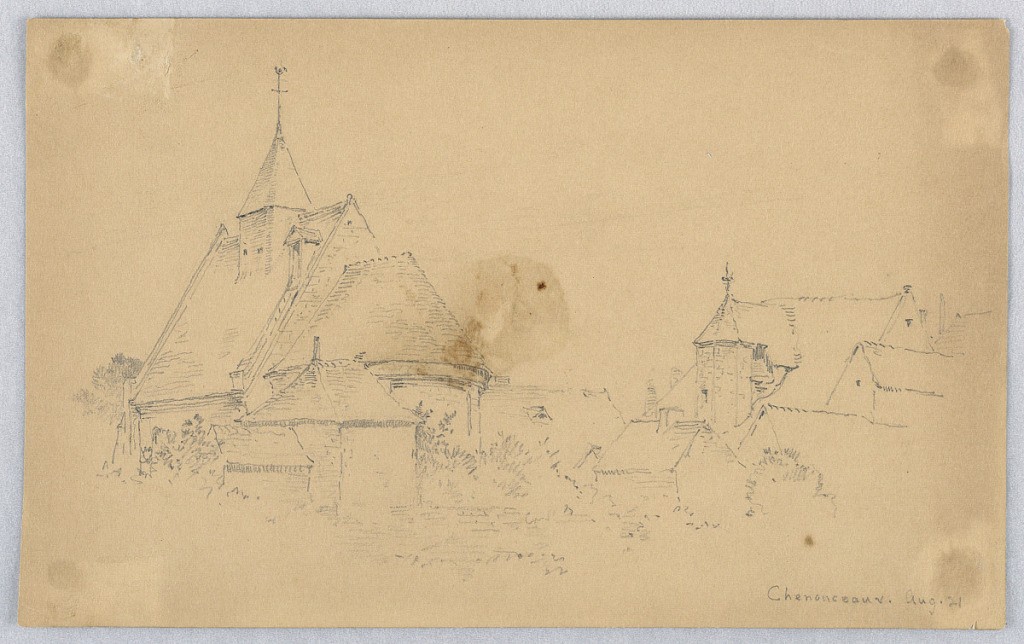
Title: Sketch of Chenonceaux
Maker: Arnold William Brunner, American, 1857–1925
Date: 1883
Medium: Graphite on brown paper
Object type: Drawing
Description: Chapel at left; houses to the right. Vegetation throughout buildings.